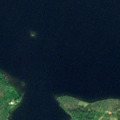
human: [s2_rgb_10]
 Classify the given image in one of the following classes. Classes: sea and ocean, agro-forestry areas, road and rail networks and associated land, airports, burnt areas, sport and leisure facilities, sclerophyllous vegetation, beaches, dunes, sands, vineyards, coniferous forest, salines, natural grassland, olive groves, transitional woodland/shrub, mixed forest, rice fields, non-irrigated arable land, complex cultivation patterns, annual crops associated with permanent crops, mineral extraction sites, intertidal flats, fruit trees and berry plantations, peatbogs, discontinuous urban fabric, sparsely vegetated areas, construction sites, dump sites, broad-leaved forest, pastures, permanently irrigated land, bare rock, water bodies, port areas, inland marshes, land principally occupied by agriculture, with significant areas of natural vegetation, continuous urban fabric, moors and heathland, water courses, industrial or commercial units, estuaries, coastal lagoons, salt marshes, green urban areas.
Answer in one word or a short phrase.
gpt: broad-leaved forest, coniferous forest, mixed forest, water bodies